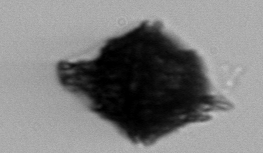
Label: Gonyaulax